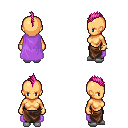
a pixel art fantasy rpg character, female body template, human, tanned skin, lavender cape, robe skirt, pink mohawk hairstyle, bracelets, white slippers, four views (front, back, left, right), 2x2 character sprite sheet, small pixel art, hard edges, no anti-aliasing